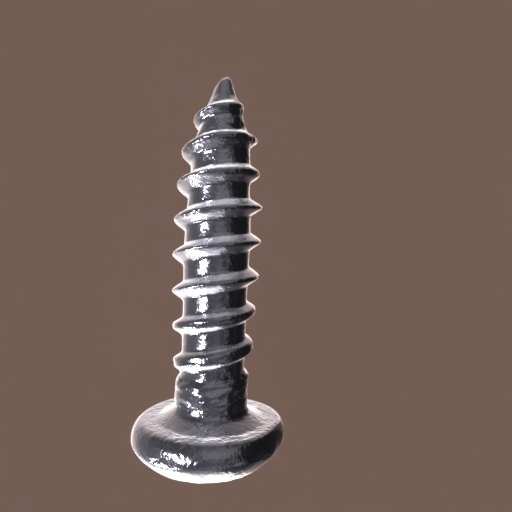
Label: screw